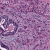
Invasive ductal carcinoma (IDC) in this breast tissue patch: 1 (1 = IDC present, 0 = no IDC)